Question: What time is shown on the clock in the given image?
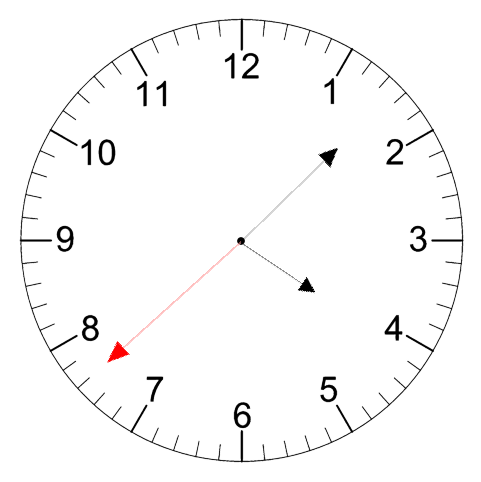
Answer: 04:07:38